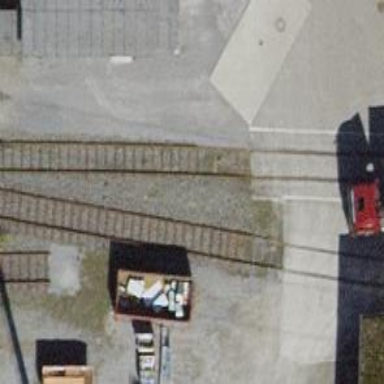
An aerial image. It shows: Railway yard used for servicing trains.